Question: I'm currently trying to write an app, that would be able to show the effects of glas, as seen through the iPhone Camera.
I'm not talking about simple, uniform glas but glass like this:

Now I already broke this into two problems:
1) Apply some Image Filter to the 2D-frames presented by the iPhone Camera. This has been done and seems possible, e.g. in the app: <URL>
2) I need to get the individual lighting properties of a sheet of glas that my client supplies me with. Now basicly, there must be a way to read the information about how the glas distorts ands skews the image. I think It might be somehow possible to make a high-res picture of the plate of glasplate, laid on a checkerboard-image and somehow analyze this.
Now, I'm mostly searching for literature, weblinks on how you guys think I could start at 2. It doesn't need to be exact, in the end I just need something that looks approximately like the sheet of glass I want to show. And I'm don't even know where to search, Physics, Image Filtering or Comupational Photography books.
EDIT: I'm currently thinking, that one easy solution could be bump-mapping the texture on top of the camera-feed, I asked another question on this <URL>.
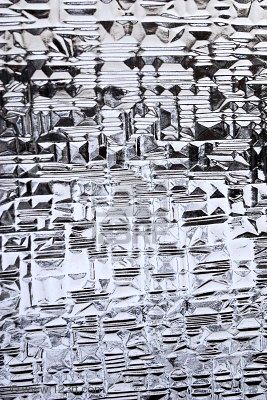
Answer: Just wanted to add that I solved this old answer using <URL>.
Wrote a blog-entry with pictures about it :
<URL>